Question: I have some code which waits for write operation on Shared Memory.
If no one writes it continues to wait.
'''
Test* Foo::Get()
{
boost::interprocess::scoped_lock<boost::interprocess::interprocess_mutex> lock ( mutex ) ; // mutex is boost::interprocess::interprocess_mutex
if ( this->check == 0 )
this->interprocessCondition.wait ( lock ) ; // interprocessCondition is boost::interprocess::interprocess_condition
...
}
'''
When i did sampling, I found out it consumes around 90% of CPU.
Can some one help me fix this performance problem? Please see the attached image.

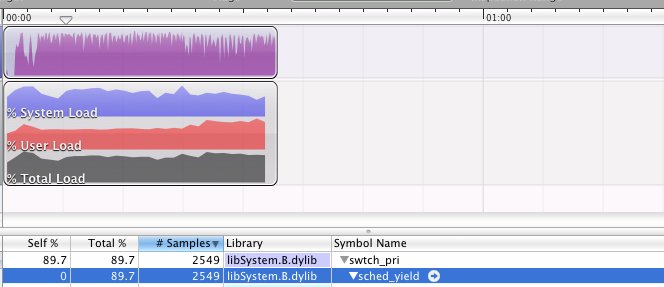
Answer: 'boost::interprocess', unfortunately, uses busy-waiting for locks on many platforms (apparently including OSX). You'll want to use a lock native to your platform that actually sleeps.